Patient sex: M
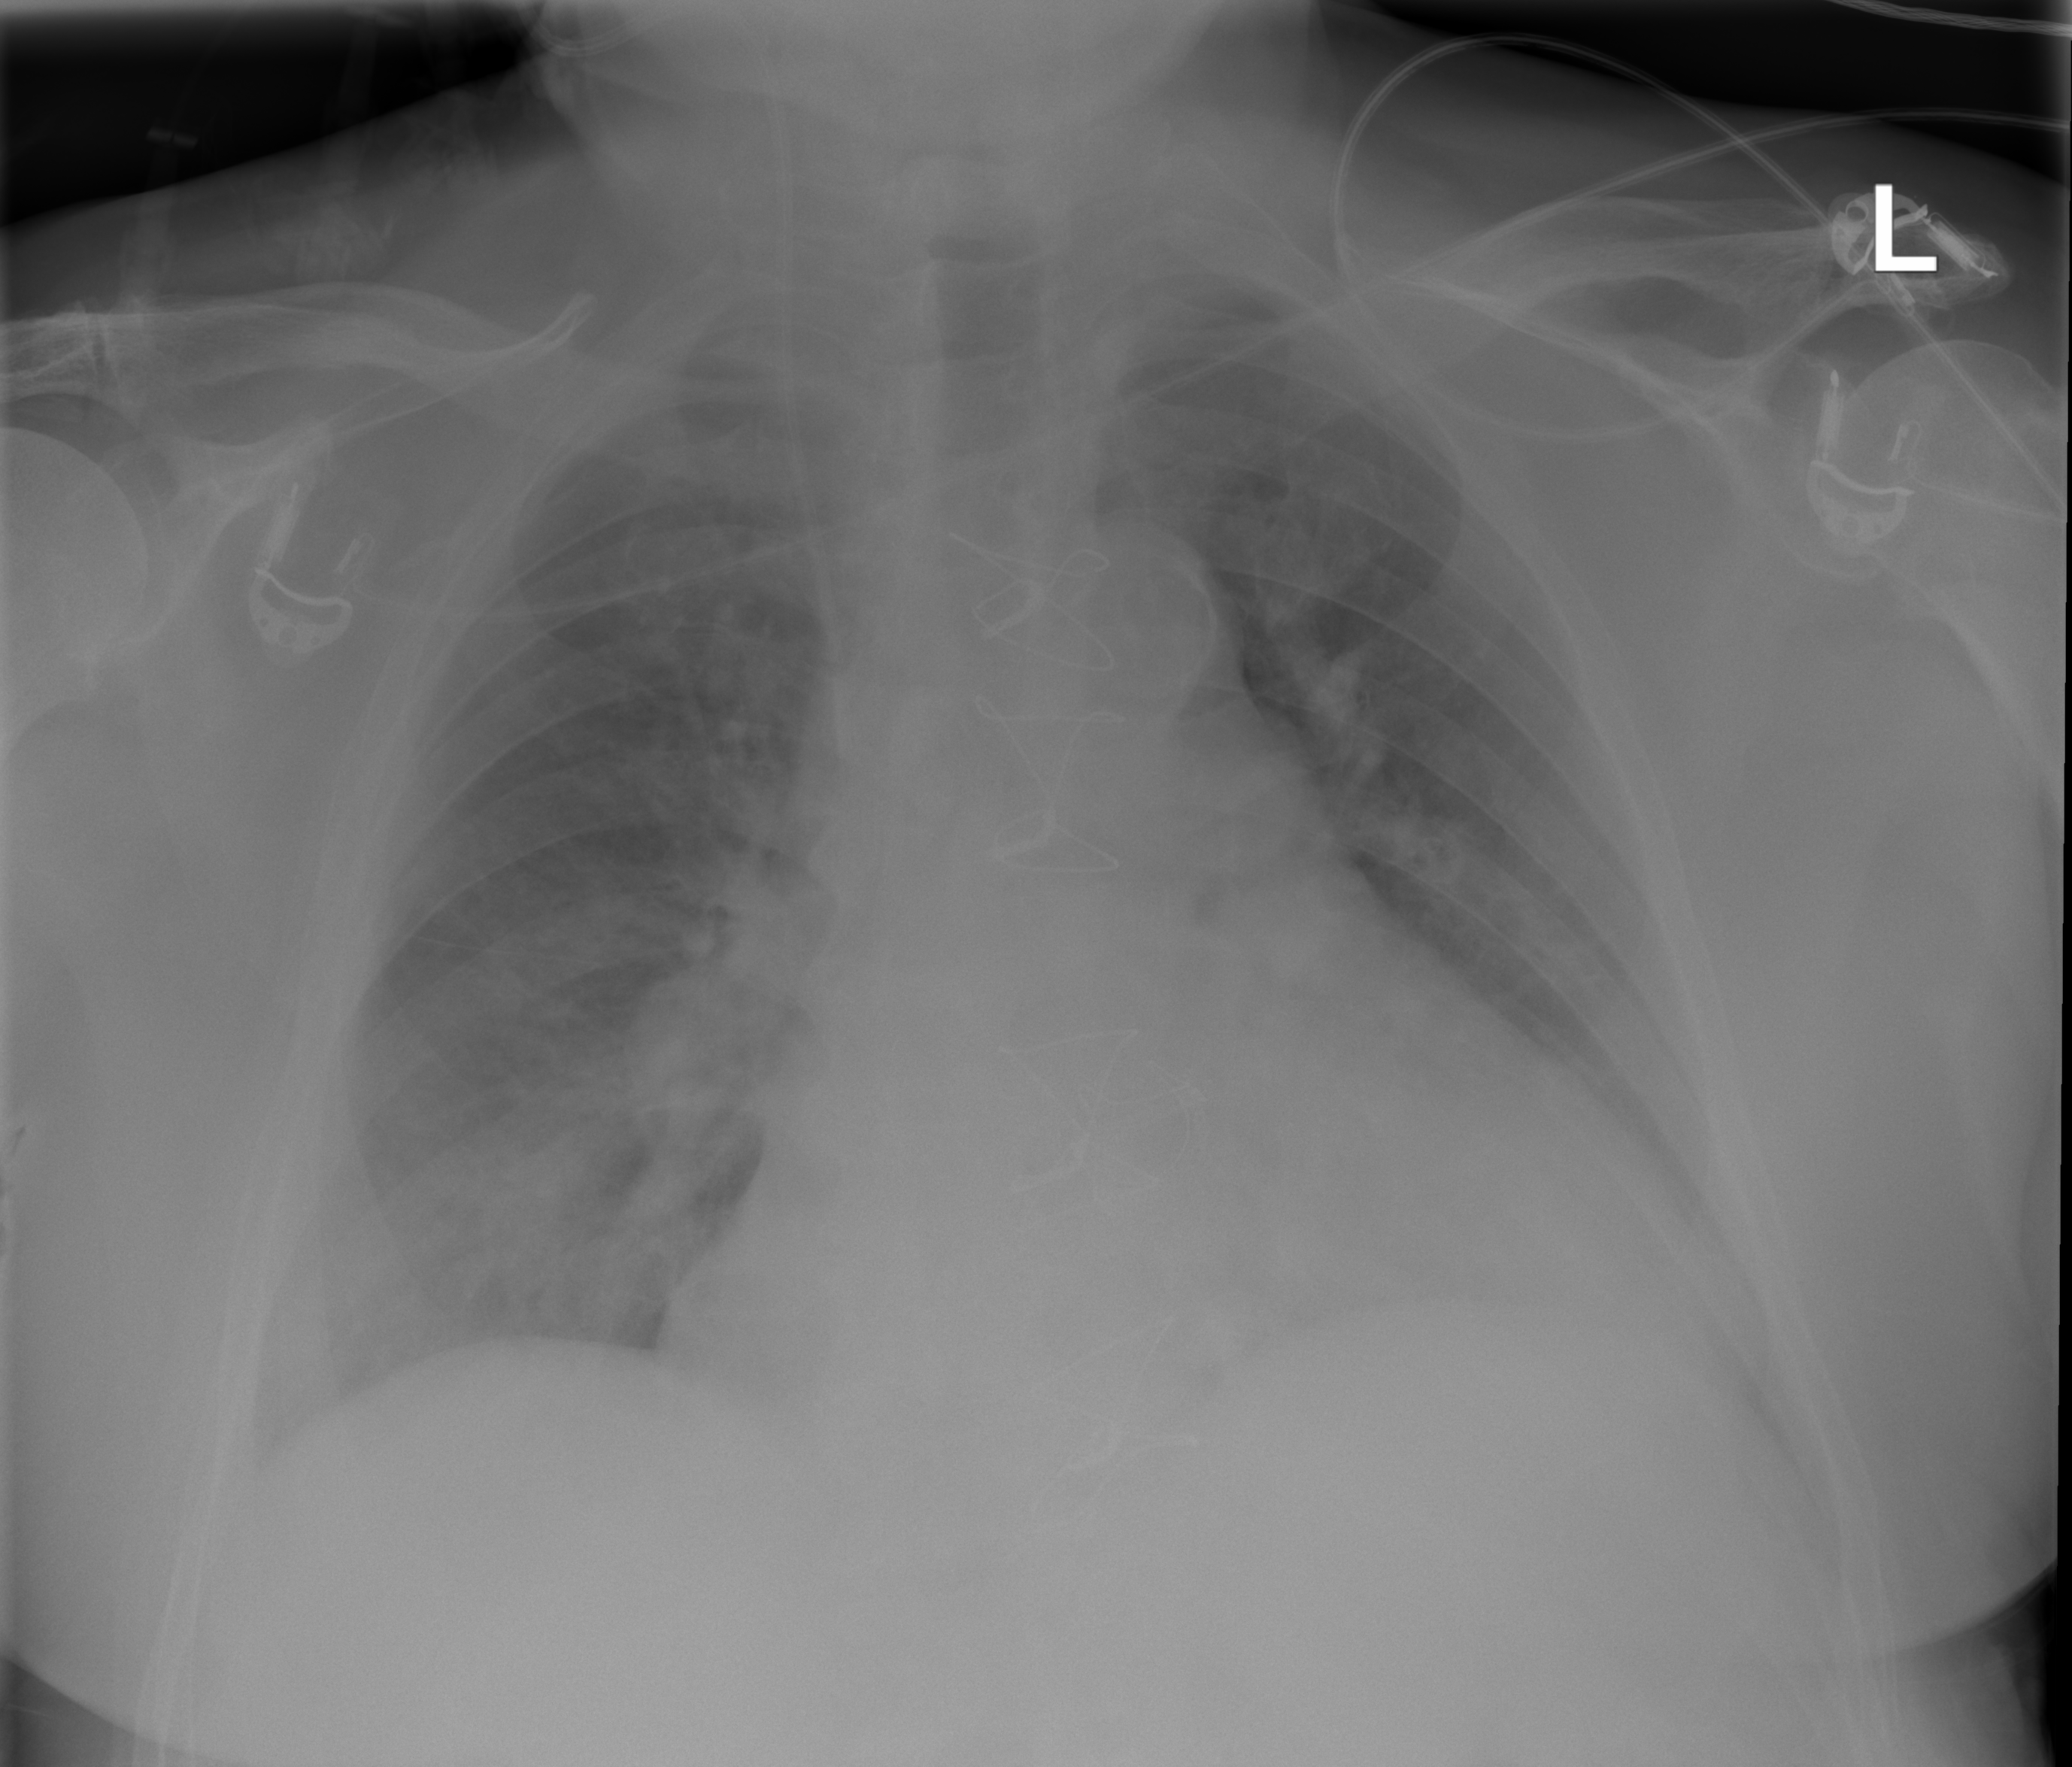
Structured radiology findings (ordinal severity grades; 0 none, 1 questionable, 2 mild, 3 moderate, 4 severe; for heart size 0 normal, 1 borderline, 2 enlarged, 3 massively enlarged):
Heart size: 2
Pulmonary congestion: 2
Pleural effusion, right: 0
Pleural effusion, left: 0
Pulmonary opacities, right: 2
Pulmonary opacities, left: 2
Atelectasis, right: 0
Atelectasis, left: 0